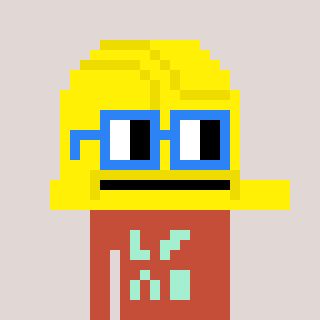
a pixel art character with square blue glasses, a construction helmet-shaped head and a rust-colored body on a warm background